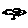
Label: bird